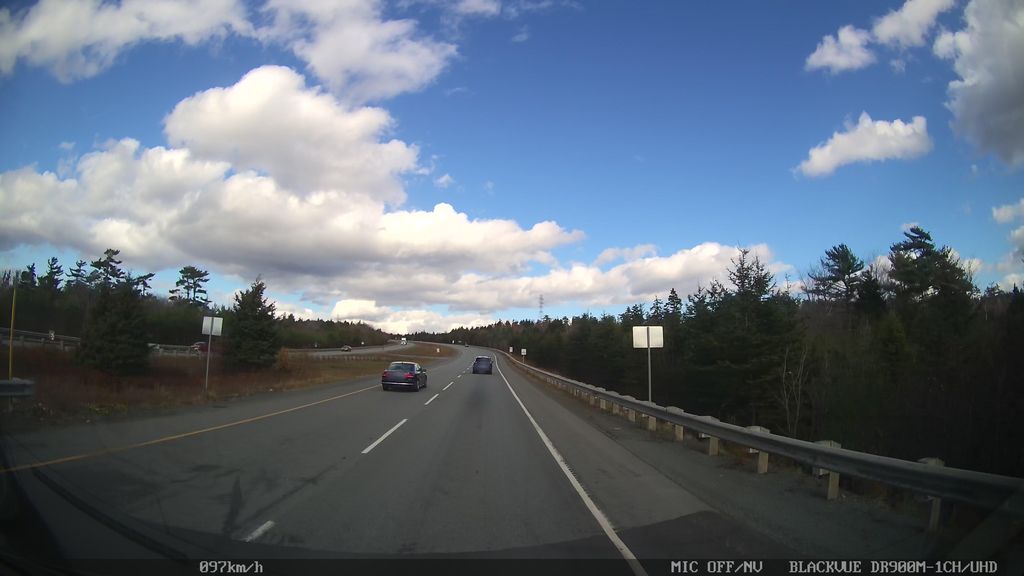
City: halifax